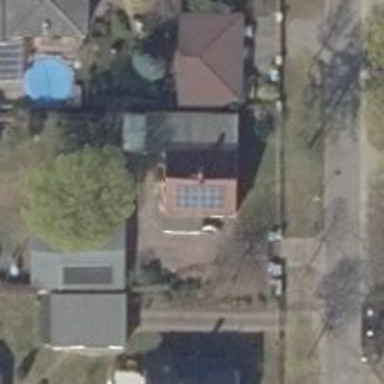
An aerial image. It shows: Solar photovoltaic panel generator producing electricity as small installation.